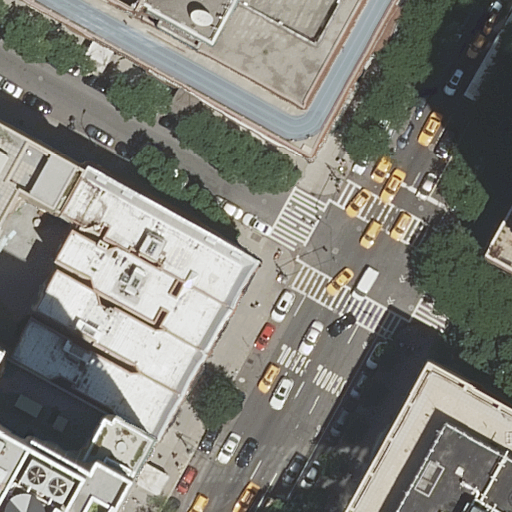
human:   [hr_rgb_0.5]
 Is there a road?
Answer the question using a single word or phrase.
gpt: yes

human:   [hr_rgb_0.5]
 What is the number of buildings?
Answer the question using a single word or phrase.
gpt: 8

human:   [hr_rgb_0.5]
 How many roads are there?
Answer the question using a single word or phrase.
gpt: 4

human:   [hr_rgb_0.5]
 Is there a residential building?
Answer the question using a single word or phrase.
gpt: yes

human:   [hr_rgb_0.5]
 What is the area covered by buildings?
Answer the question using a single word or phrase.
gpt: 10541m2

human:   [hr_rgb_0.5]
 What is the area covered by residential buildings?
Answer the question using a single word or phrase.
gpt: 10541m2

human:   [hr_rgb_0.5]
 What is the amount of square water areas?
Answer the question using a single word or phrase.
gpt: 0

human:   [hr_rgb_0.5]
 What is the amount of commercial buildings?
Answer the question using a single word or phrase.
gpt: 0

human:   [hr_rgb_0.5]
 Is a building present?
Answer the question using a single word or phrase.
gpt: yes

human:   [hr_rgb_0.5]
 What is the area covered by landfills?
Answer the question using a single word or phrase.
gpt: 0m2

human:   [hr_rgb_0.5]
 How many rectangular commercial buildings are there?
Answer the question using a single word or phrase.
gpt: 0

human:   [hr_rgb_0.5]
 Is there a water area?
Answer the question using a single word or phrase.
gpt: no

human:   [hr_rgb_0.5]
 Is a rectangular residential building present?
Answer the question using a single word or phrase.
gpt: yes

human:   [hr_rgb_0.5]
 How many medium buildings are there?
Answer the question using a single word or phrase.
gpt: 5

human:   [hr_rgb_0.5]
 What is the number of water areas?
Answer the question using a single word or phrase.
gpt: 0

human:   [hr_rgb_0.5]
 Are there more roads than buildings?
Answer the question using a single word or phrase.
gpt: no

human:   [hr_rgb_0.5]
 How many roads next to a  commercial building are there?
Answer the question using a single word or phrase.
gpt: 0

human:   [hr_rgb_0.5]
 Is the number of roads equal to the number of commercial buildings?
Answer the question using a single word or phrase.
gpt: no

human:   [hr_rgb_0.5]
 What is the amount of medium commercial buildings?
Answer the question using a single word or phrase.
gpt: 0

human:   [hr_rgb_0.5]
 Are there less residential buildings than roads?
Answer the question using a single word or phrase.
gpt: no

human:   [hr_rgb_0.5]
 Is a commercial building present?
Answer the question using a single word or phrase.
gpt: no

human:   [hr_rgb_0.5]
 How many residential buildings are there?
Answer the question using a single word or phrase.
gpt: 8

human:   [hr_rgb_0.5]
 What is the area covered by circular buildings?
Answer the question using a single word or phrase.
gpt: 0m2

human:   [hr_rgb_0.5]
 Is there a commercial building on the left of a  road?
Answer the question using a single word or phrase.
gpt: no

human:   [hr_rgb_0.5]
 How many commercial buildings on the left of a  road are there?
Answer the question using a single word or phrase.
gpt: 0

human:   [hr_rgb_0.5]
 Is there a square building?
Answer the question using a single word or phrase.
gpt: no

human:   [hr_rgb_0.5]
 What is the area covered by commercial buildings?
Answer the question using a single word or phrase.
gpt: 0m2

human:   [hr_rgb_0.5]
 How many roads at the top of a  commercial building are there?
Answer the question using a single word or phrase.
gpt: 0

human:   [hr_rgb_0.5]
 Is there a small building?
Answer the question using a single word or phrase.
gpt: no

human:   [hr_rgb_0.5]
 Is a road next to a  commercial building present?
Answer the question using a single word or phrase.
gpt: no

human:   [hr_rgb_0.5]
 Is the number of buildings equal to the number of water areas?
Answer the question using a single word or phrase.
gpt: no

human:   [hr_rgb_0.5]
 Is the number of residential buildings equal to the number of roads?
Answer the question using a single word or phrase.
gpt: no

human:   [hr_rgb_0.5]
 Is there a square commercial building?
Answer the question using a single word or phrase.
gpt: no

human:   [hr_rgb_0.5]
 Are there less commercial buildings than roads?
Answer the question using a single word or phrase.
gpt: yes

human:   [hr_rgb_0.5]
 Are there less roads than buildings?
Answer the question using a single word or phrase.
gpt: yes

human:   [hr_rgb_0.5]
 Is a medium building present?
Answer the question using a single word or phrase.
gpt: yes

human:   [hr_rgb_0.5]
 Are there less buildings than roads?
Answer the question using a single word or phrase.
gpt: no

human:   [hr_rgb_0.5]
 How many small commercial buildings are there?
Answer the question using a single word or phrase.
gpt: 0

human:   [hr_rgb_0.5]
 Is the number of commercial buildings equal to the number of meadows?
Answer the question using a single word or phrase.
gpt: yes

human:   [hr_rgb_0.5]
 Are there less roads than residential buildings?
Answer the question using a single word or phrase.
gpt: yes

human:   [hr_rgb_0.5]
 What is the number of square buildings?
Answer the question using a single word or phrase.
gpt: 0

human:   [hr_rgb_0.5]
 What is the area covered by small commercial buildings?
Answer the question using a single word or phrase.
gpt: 0m2

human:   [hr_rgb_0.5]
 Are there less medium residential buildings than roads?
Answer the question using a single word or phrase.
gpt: no

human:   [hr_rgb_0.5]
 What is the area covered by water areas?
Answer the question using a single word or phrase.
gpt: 0m2

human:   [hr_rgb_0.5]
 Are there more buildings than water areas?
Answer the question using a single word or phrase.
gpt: yes

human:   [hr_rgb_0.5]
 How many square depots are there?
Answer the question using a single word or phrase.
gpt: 0

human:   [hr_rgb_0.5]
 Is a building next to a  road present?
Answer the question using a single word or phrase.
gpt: yes

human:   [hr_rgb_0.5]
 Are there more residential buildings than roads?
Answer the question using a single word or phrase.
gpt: yes

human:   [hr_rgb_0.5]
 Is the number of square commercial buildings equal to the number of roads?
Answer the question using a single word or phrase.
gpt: no

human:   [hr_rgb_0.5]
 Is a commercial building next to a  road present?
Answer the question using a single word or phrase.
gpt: no

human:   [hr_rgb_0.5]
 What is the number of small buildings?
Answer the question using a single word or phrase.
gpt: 0

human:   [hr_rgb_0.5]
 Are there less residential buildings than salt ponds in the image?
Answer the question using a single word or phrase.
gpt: no

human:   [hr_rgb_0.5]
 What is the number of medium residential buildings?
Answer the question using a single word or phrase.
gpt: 5

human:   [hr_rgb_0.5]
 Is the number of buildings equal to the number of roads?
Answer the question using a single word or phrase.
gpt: no

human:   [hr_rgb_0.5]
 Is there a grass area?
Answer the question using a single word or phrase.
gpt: no

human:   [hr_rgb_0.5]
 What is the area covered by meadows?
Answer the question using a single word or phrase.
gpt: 0m2

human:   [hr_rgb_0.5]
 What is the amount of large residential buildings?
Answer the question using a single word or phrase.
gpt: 3

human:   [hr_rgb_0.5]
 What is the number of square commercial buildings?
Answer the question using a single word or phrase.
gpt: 0

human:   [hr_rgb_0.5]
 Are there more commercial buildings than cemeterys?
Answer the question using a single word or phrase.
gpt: no

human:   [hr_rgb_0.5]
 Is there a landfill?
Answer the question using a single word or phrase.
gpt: no

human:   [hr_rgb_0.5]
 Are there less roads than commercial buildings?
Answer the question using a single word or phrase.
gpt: no

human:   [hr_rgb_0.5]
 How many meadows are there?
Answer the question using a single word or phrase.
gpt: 0

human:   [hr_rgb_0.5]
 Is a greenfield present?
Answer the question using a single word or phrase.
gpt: no

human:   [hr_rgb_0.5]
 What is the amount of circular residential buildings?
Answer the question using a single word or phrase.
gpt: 0